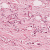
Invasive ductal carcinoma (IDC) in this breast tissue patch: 1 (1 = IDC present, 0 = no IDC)